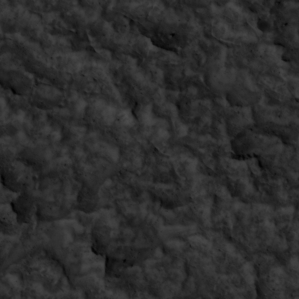
Label: non_frost